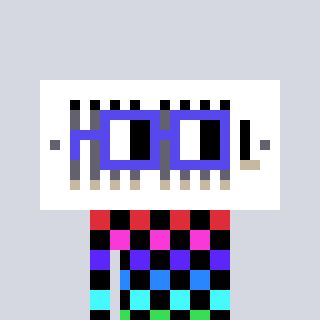
a pixel art character with square blue glasses, a vent-shaped head and a hotbrown-colored body on a cool background